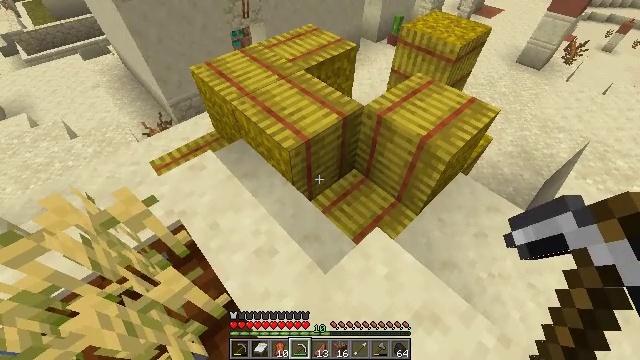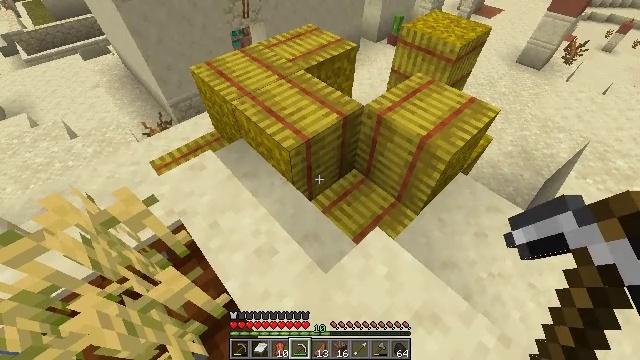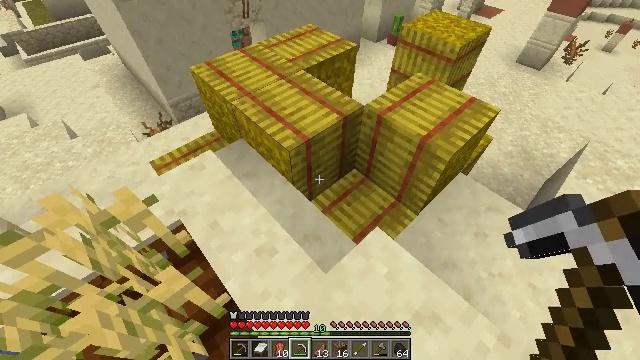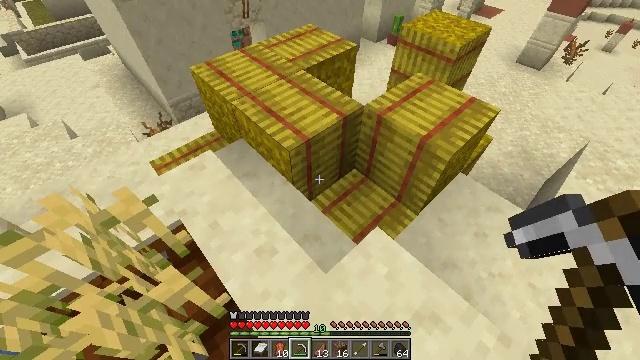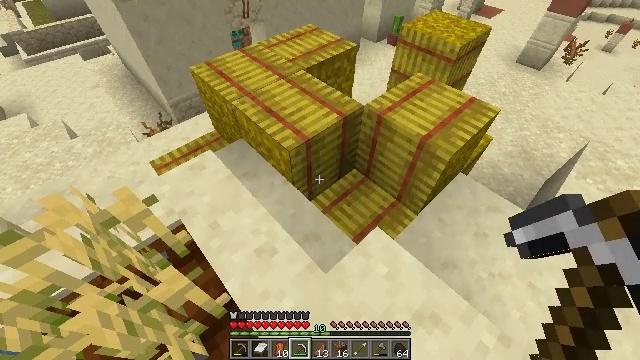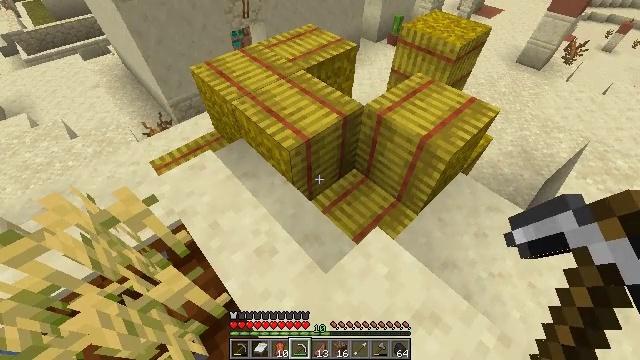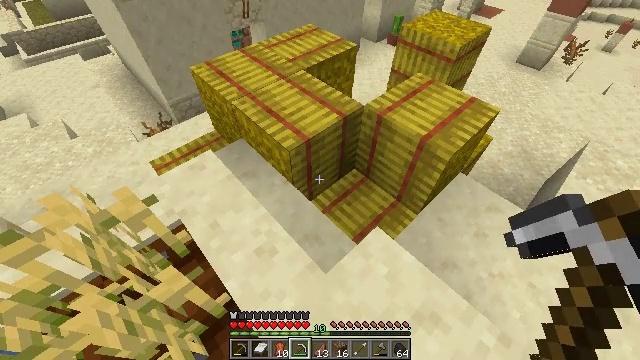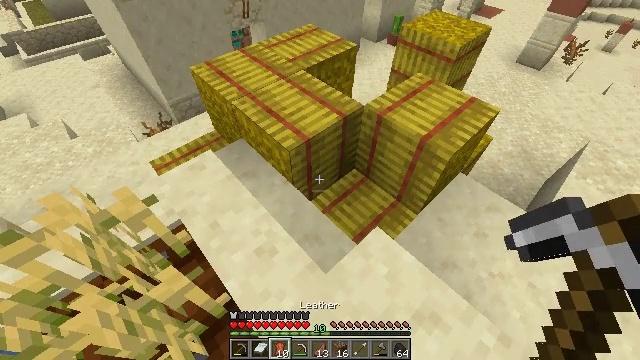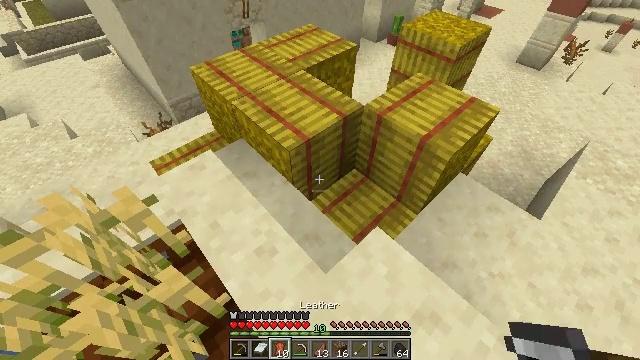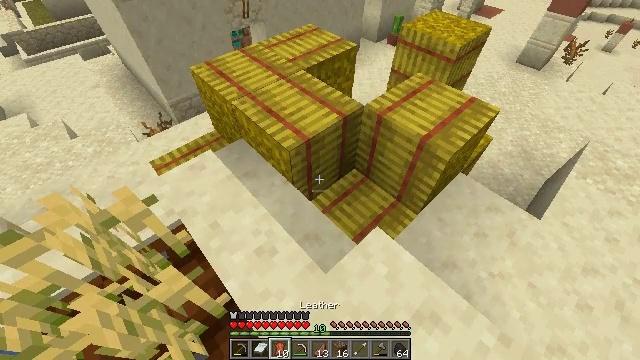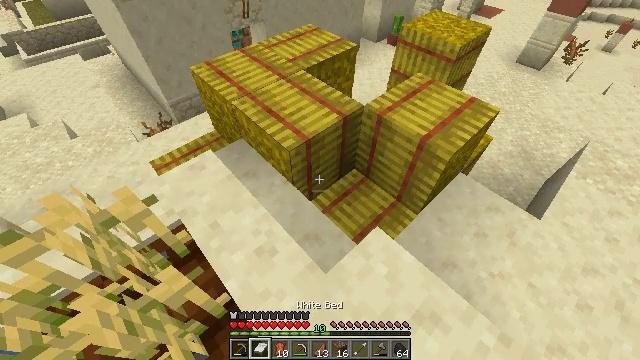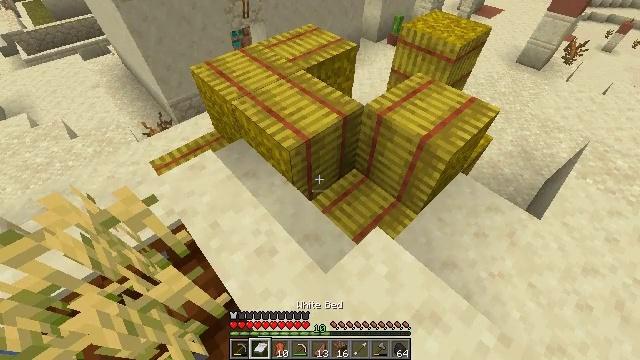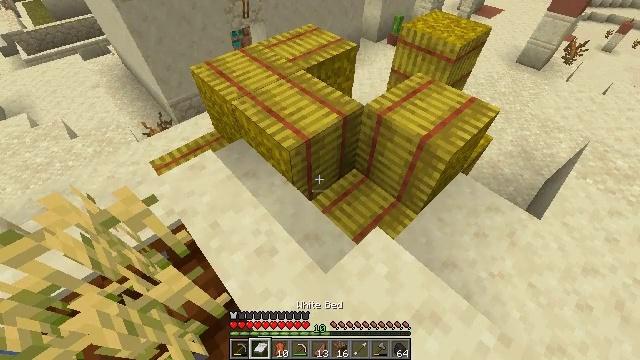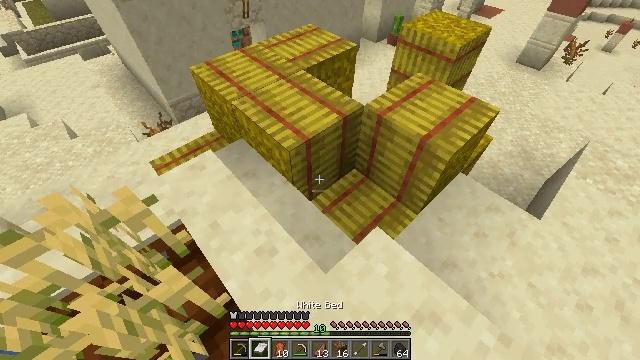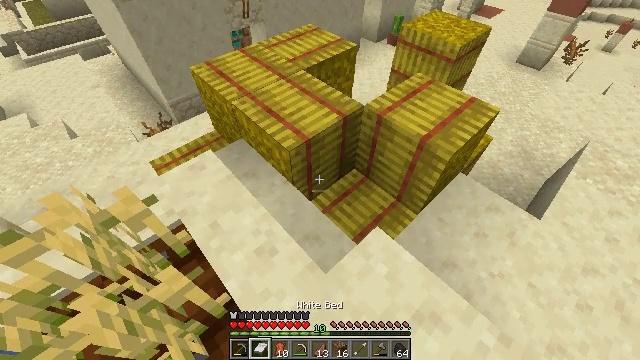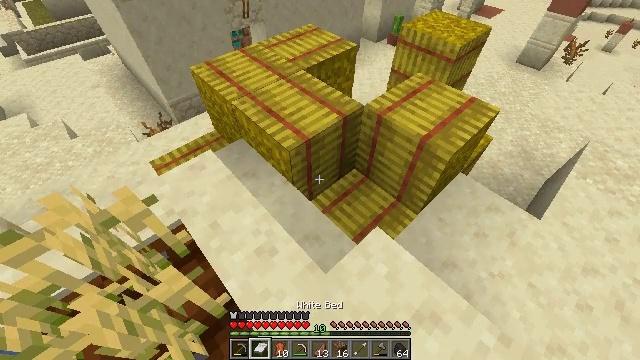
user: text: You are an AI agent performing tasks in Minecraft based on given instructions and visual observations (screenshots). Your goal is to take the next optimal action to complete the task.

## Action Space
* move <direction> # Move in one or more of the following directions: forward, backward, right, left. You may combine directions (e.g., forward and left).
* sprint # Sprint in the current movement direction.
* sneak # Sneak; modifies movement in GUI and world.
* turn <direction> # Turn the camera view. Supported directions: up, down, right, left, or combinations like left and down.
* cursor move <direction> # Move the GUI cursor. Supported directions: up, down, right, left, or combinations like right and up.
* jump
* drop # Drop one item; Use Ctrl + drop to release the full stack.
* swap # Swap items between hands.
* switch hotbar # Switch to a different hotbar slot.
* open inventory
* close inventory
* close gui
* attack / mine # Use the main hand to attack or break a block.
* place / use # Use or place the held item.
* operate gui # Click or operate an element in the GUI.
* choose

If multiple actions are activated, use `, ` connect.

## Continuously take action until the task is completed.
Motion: motion action
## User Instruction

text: Gather hay blocks from the farm.
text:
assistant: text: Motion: no_op
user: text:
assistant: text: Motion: no_op
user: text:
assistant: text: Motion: no_op
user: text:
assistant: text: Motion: no_op
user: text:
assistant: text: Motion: no_op
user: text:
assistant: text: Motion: no_op
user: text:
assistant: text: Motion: no_op
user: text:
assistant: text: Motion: no_op
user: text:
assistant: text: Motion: no_op
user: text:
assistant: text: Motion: no_op
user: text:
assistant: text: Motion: no_op
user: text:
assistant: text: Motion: no_op
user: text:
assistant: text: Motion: no_op
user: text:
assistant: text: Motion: no_op
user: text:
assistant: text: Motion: no_op
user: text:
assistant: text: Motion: no_op
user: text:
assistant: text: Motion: no_op
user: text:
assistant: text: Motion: no_op
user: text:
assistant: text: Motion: no_op
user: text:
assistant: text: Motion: no_op
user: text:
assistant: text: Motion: no_op
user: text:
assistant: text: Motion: no_op
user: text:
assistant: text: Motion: no_op
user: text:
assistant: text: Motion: no_op
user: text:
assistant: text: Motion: no_op
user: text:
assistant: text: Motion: no_op
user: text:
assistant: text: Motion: move forward
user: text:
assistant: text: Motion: move forward
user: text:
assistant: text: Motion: move forward, turn left
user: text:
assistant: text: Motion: move forward, attack / mine